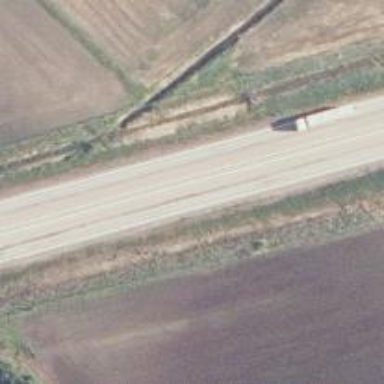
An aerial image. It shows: Asphalt motorroad with trunk classification.